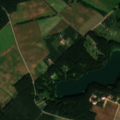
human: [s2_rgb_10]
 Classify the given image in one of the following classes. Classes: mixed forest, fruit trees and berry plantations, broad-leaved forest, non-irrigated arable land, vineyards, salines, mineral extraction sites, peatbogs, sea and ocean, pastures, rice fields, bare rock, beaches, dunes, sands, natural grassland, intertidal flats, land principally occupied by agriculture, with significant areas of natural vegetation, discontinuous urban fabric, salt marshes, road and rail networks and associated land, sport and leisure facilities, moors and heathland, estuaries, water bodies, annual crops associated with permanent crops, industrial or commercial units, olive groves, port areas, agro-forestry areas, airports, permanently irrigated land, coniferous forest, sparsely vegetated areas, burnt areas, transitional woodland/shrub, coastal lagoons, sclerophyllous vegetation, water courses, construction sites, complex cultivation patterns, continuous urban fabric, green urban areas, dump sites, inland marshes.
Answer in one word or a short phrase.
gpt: non-irrigated arable land, pastures, complex cultivation patterns, broad-leaved forest, coniferous forest, water bodies